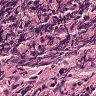
Metastatic tissue present: no